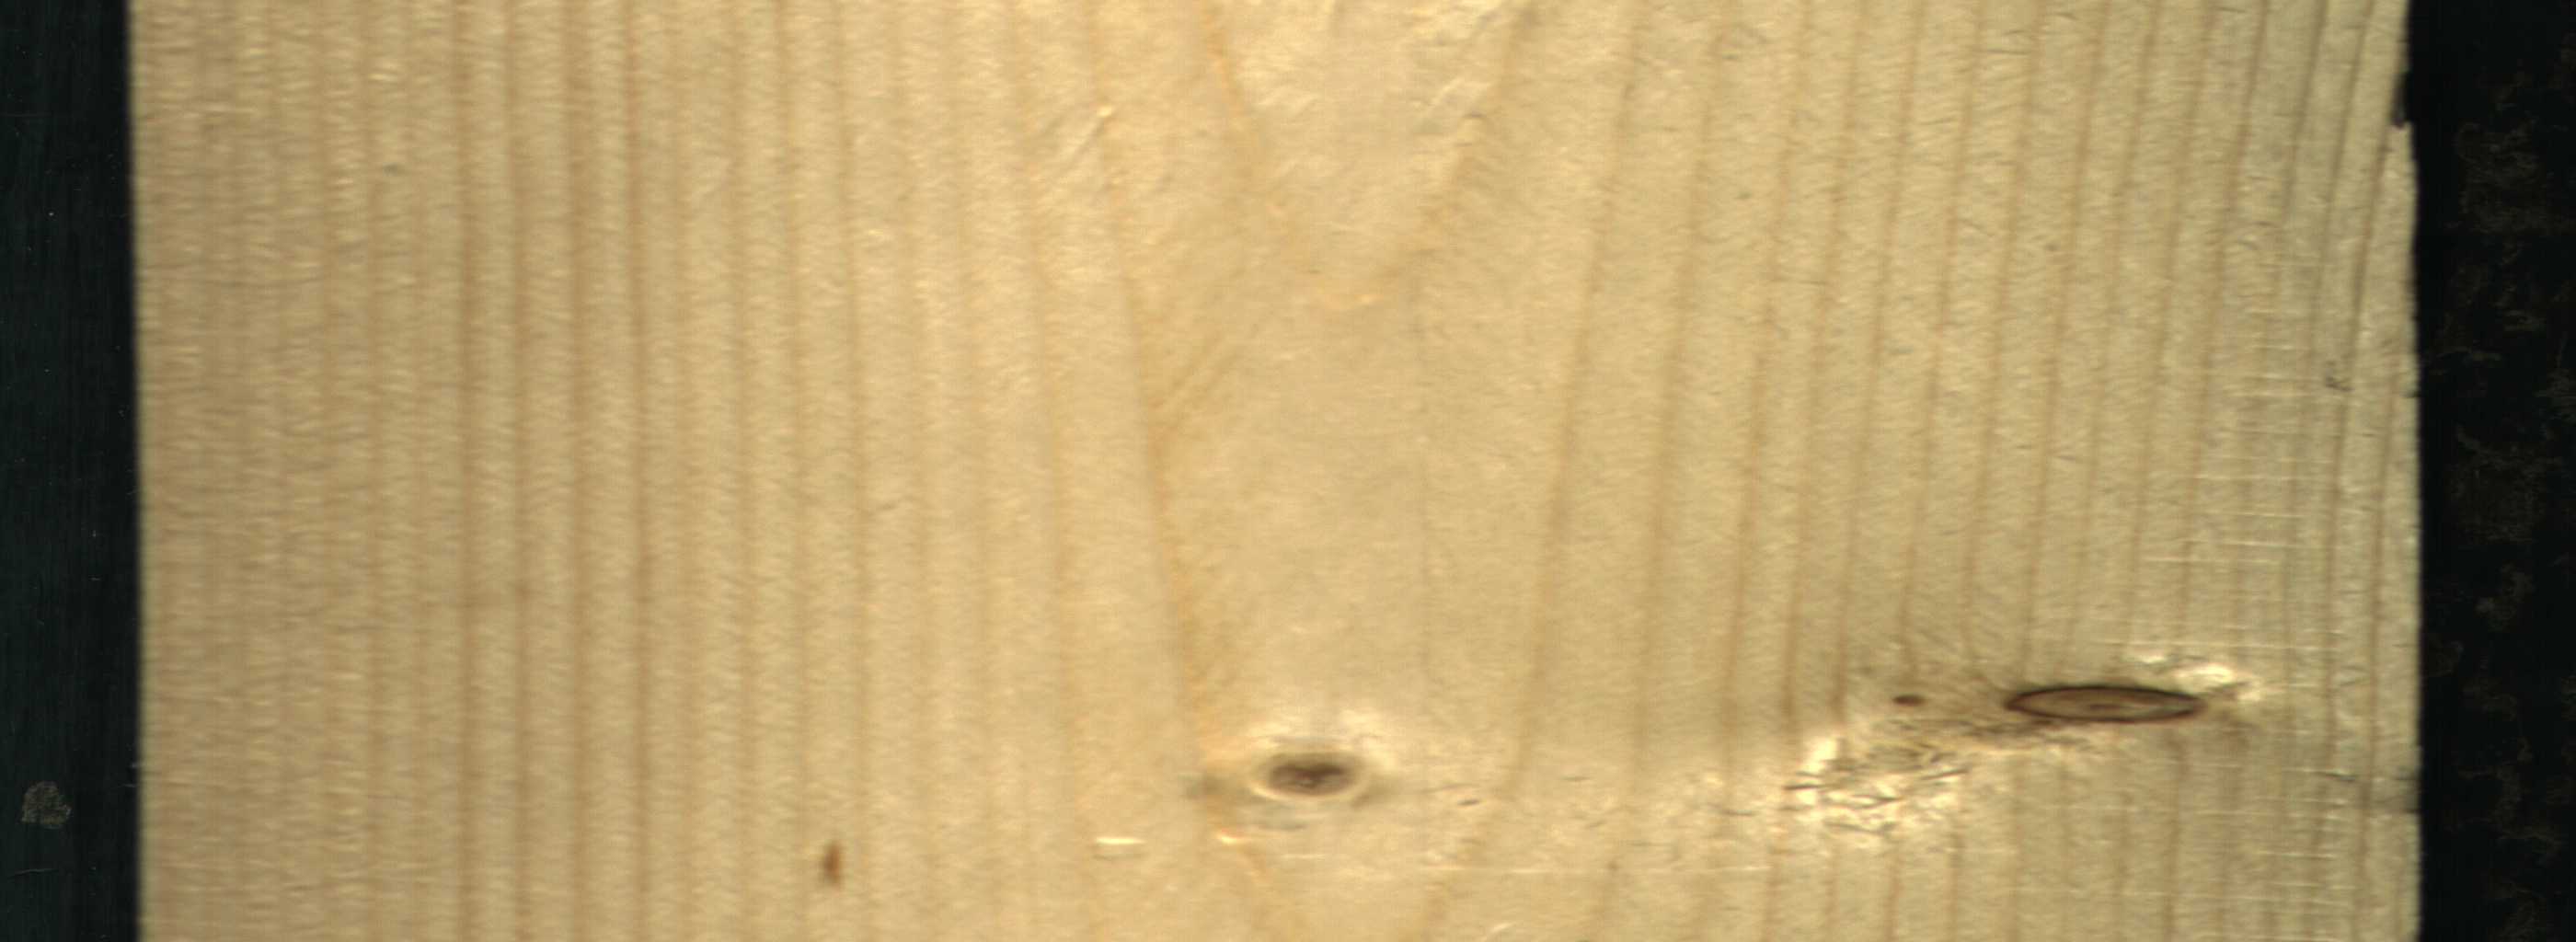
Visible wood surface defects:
Dead_Knot
Live_Knot